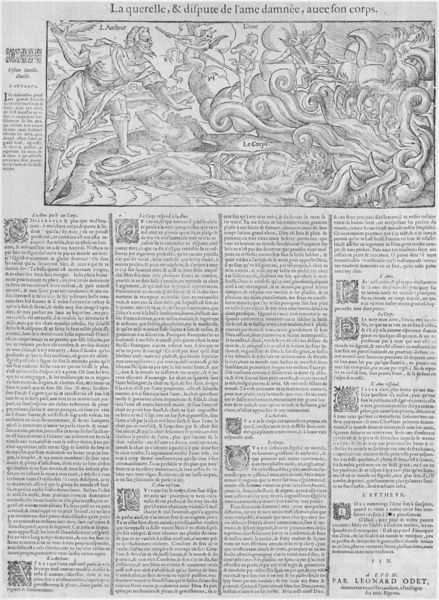
Titel: La querelle, & dispute de l'ame damnée, auec son corps.
Künstler: Leonard Odet
Standort: Wolfenbüttel
Institution: Herzog August Bibliothek
Schlagwörter: feuer, gott, kampf, mann, meer, wasser, weiß, wolken, fluss, bewegung, frankreich, grau, männer, schwarz, zeichnung, tier, ornament, bart, arm, barock, blass, geschichte, leiche, mensch, rahmen, tod, tot, toter, bild, wind, boden, auge, gewand, blatt, renaissance, engel, putto, schrift, wellen, liegen, schnabel, grafik, graphik, klein, linien, spalten, französisch, schlacht, sturm, lanze, gestalt, foto, vier, kolonnen, flamme, buch, flammen, druck, schwarz-weiß, initialen, holzstich, seite, illustration, streit, text, zeitung, bericht, buchstaben, bedrohlich, initiale, überschrift, schlange, krallen, allegorie, dämon, buchdruck, buchseite, zähne, jesus, fegefeuer, hölle, teufel, schlangen, speer, hörner, zeilen, ungeheuer, flugblatt, kapitel, monster, krake, garu, aquarelle, latein, spalte, majuskel, mitteilung, beelzebub, seriendruck, sintflut, überschrif, leonard, verdammung, la querelle, dämen, #flammen, flammen text